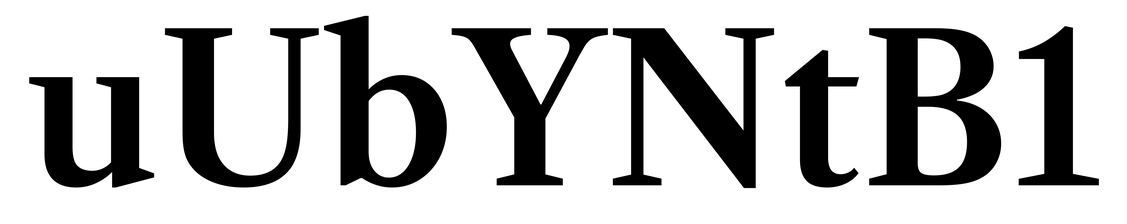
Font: LibreCaslonText_SemiBold